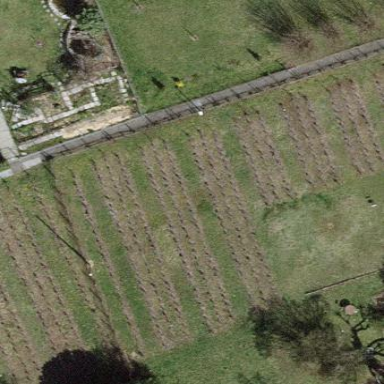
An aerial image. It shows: Beautiful vineyard in the countryside.